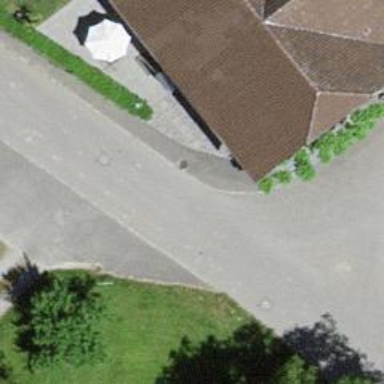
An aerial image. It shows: Restaurant.